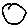
Label: circle